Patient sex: M
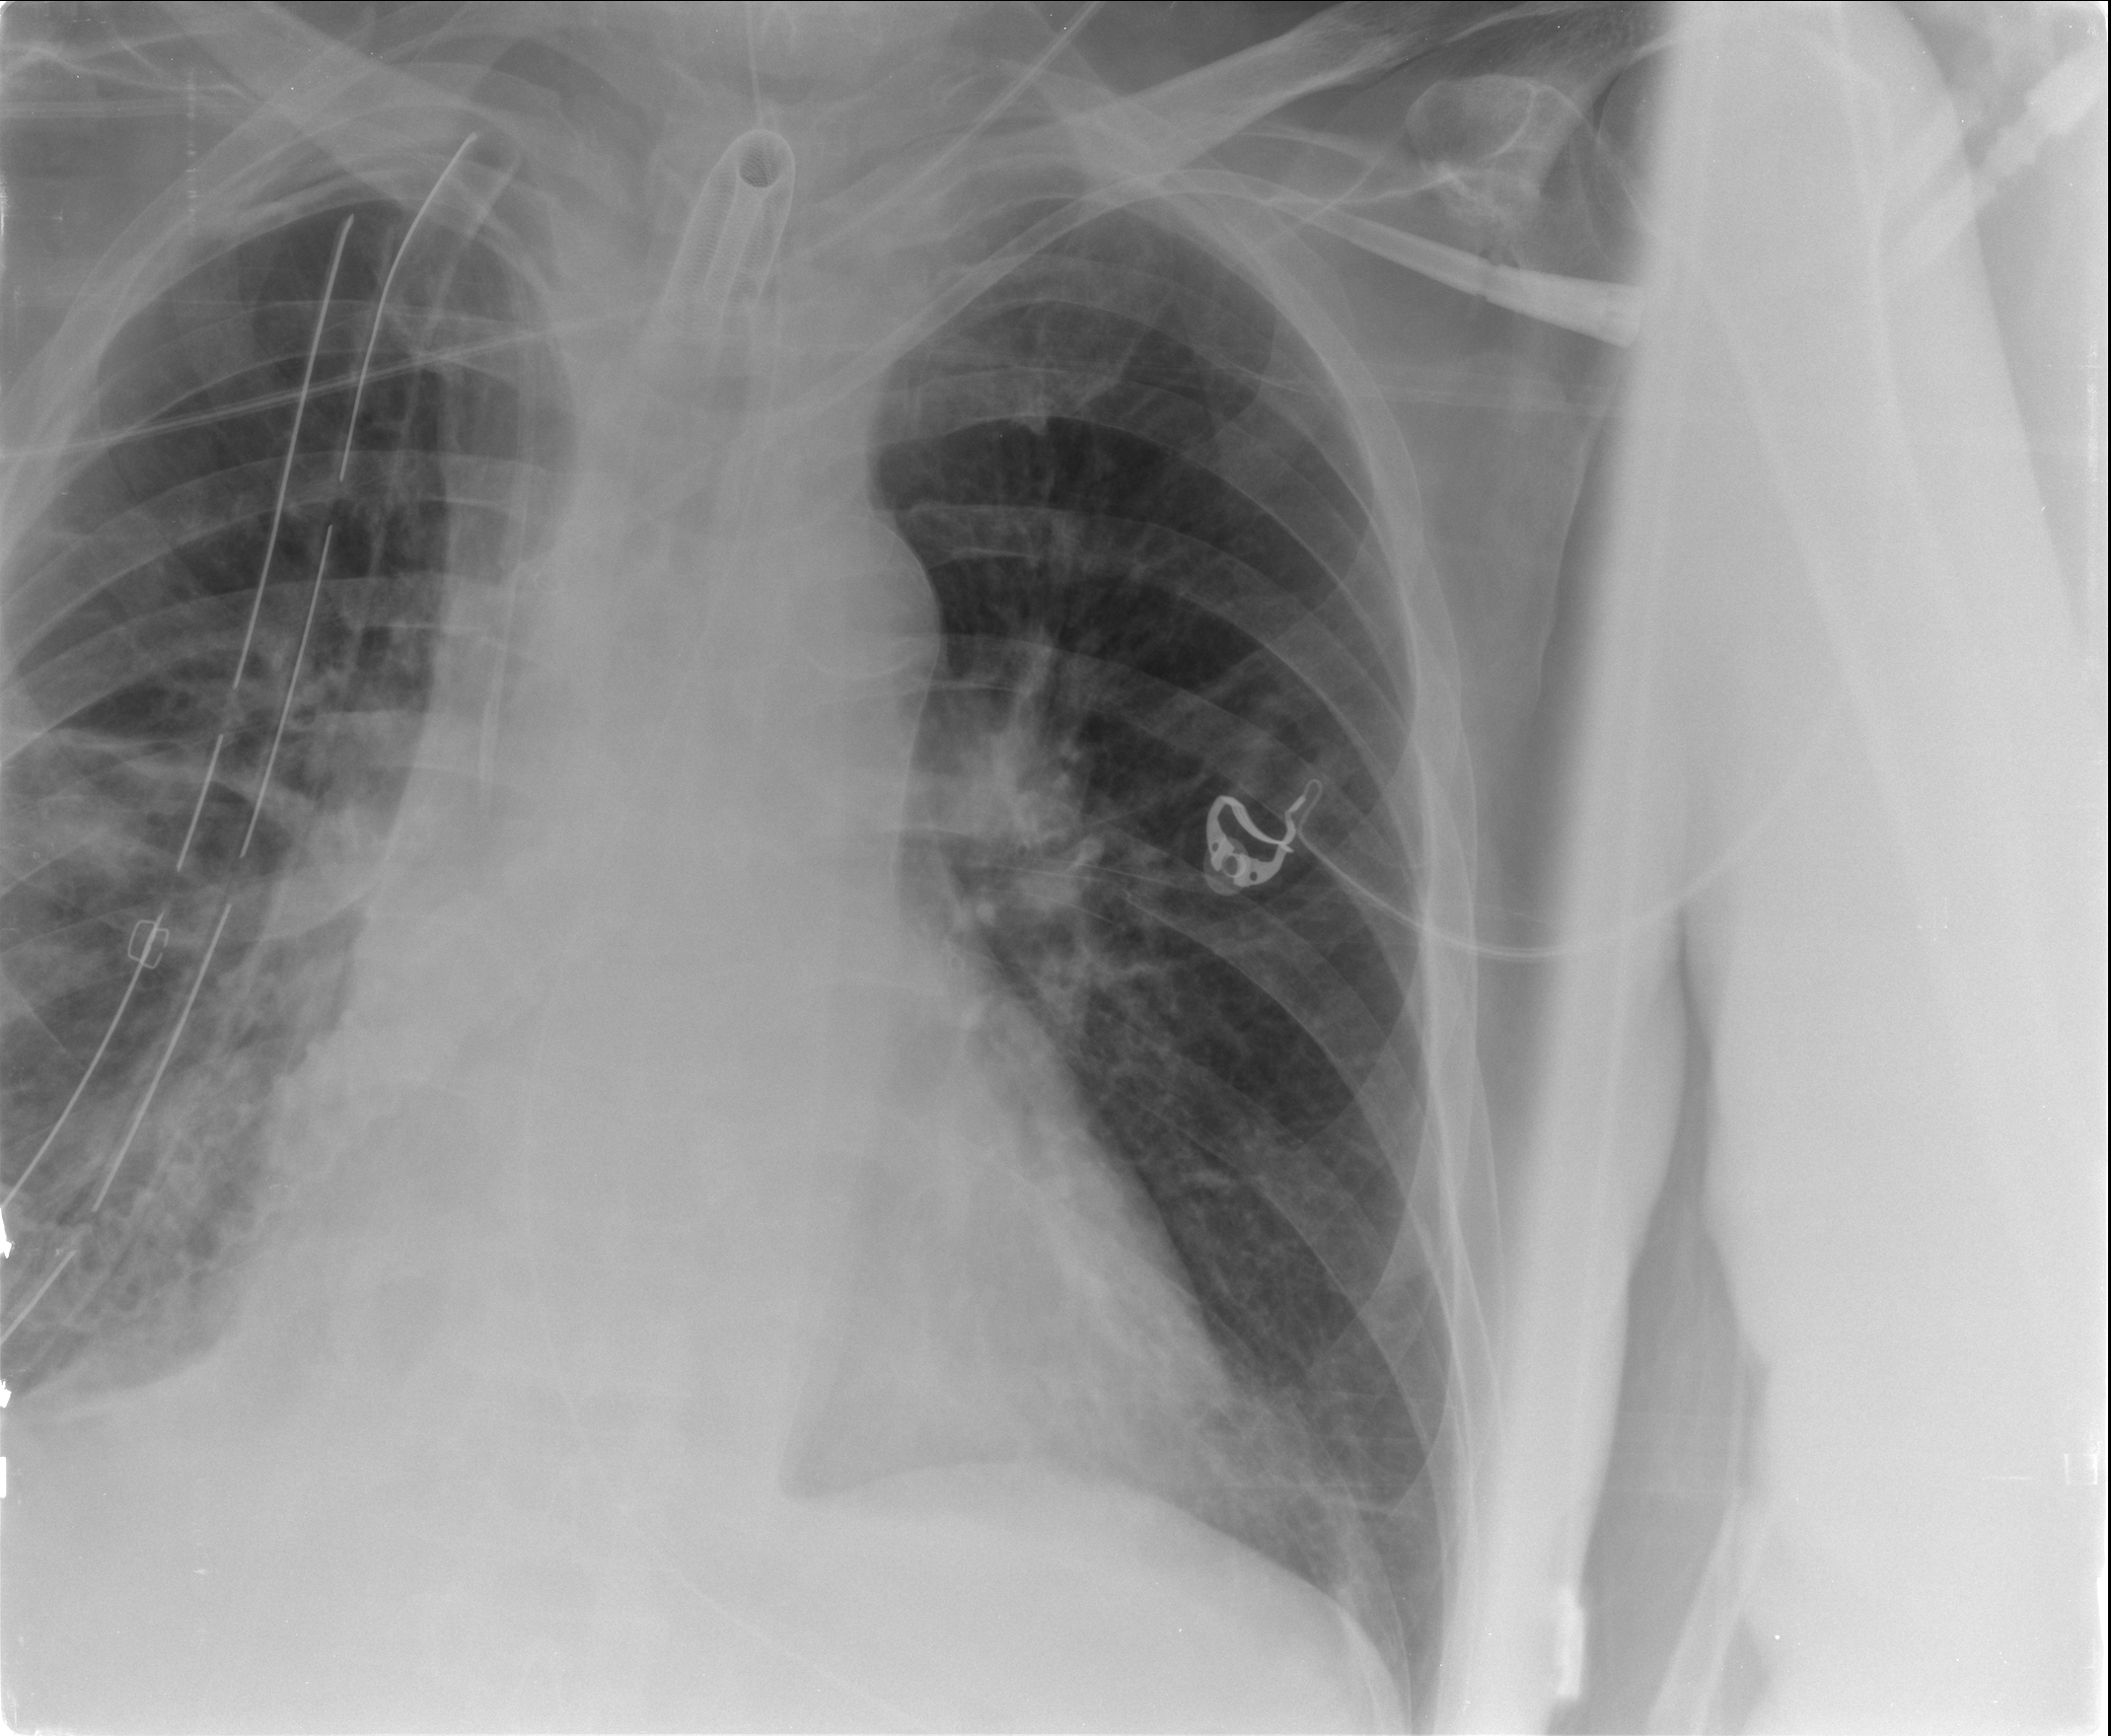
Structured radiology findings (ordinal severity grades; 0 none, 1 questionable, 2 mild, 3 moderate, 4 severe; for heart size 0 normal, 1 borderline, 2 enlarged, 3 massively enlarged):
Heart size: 2
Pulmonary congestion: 1
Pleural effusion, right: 0
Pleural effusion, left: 0
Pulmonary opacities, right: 2
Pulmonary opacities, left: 0
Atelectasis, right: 2
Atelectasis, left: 0